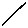
Label: line